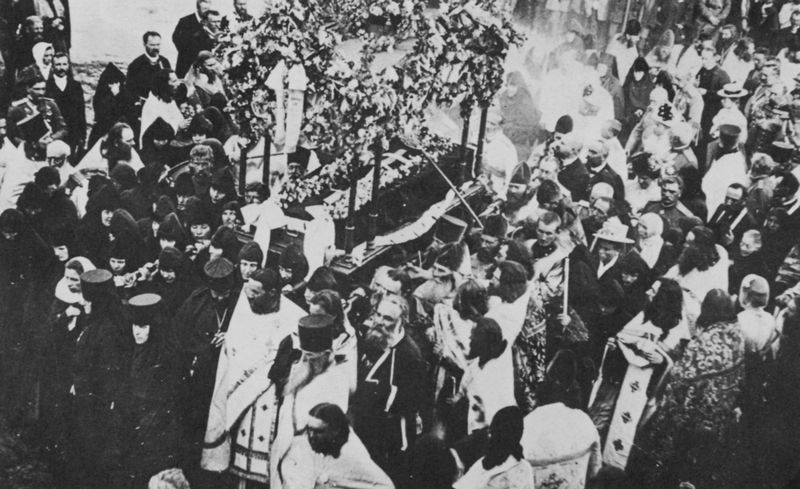
Titel: Szene aus russischen Provinzstädten
Künstler: Russischer Photograph
Standort: London
Institution: Eastern Churches Association
Schlagwörter: schatten, weiß, frauen, menschen, blumen, grau, hut, hüte, licht, männer, schmuck, schwarz, ansammlung, leute, masse, menge, bart, trauer, kirche, rauch, personen, gasse, russland, papst, foto, fotografie, photographie, schwarzweiß, kiste, friedhof, zeremonie, brokat, photo, pfarrer, beerdigung, begräbnis, sarg, priester, weihrauch, griechenland, geistliche, prozession, umzug, aufnahme, fot, ornat, dokumentation, juden, ritus, würdenträger, jüdisch, rabbi, orthodox, rabbiner, augebahr, begr bnis, katafalk, katakalk, leichenzug, ristus, sargträger